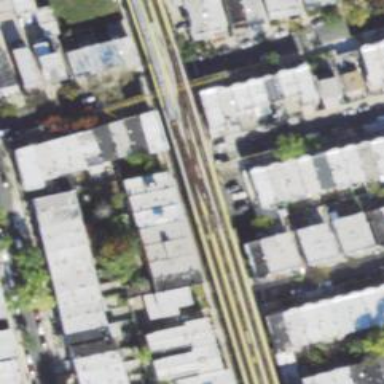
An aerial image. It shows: Bridge over electrified rail siding.